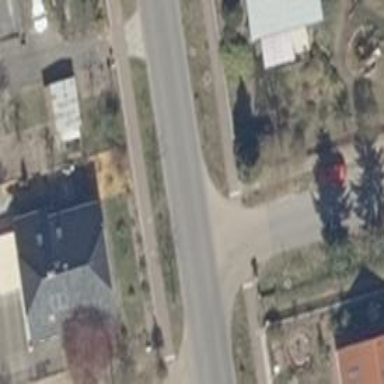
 there is sidewalk made of concrete plates."